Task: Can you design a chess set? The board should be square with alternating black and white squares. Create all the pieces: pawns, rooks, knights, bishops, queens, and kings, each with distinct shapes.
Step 2484:
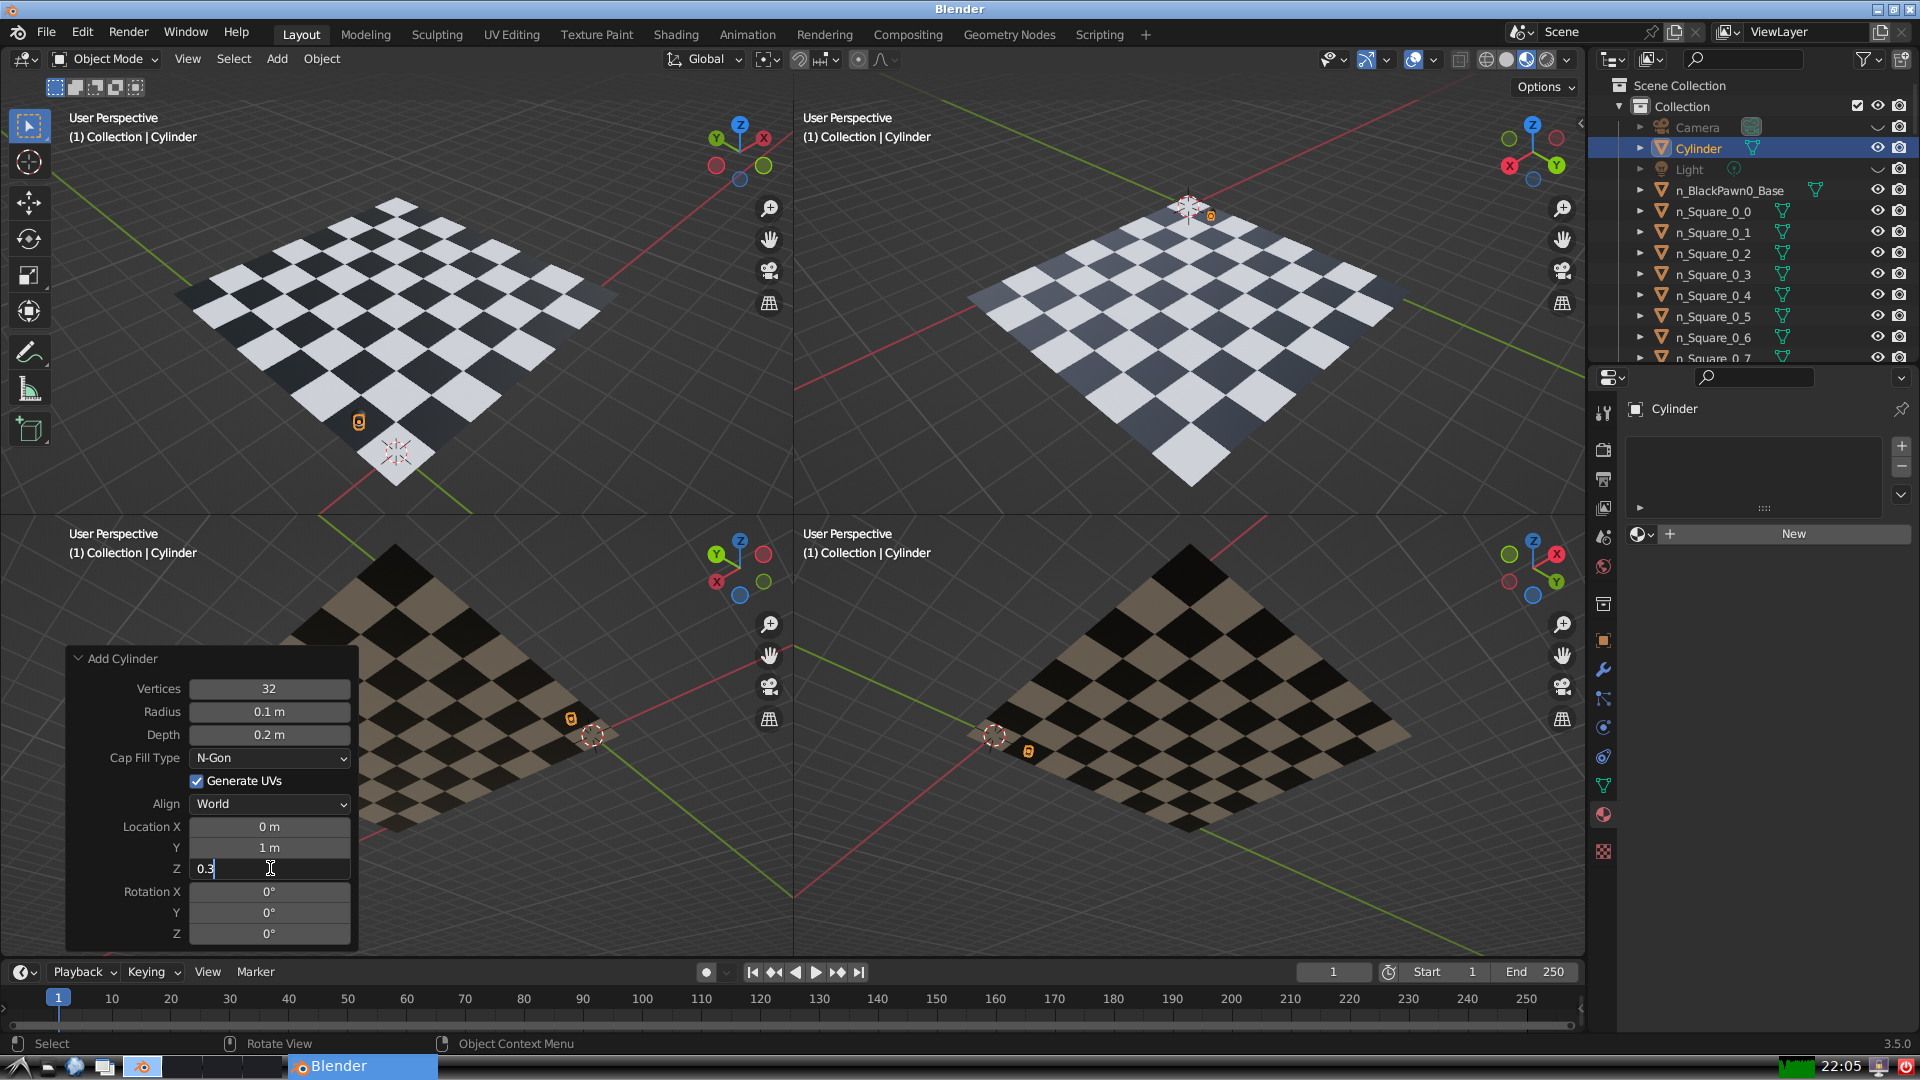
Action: {"key_press": ['Return']}